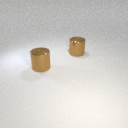
large brown metal cylinder behind large brown metal cylinder